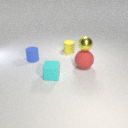
small yellow metal sphere above large red rubber sphere